Question: I would like to highlight all occurrences of a given string in Microsoft Word 2010 using VSTO.
So far, I've managed to set the foreground color for the matches using the 'Find' facility:
'''
Word.Find find = Application.ActiveDocument.Content.Find;
find.Replacement.Font.ColorIndexBi = Word.WdColorIndex.wdYellow;
find.Execute(FindText: "dog", MatchCase: false, Replace: Word.WdReplace.wdReplaceAll);
'''
However, I would like to set the highlight for the matches, such as in the screenshot below:

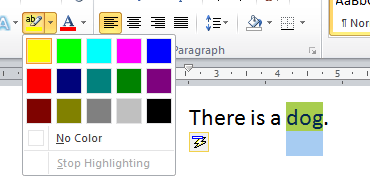
Answer: Set the highlight colour by setting using
'''
Application.Options.DefaultHighlightColorIndex
'''
to one of the wdColorIndex members (e.g. wdYellow)
Apply the Highlight colour in a Replace using
'''
find.Replacement.Highlight = True
'''